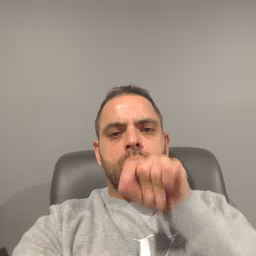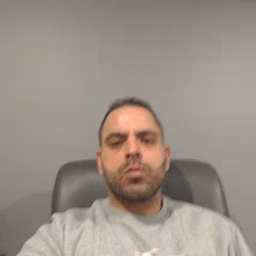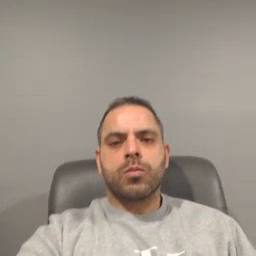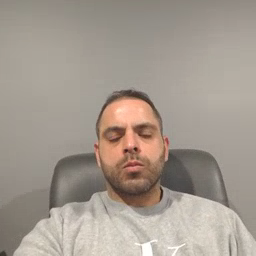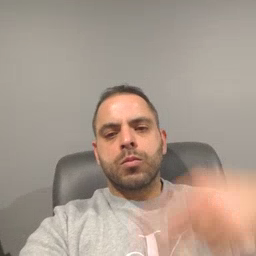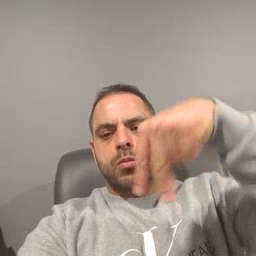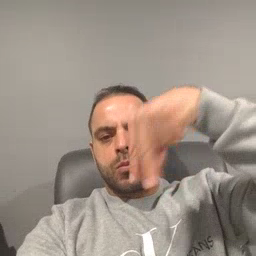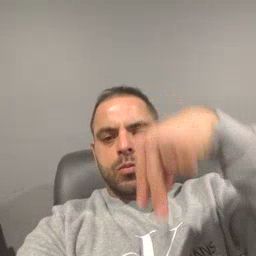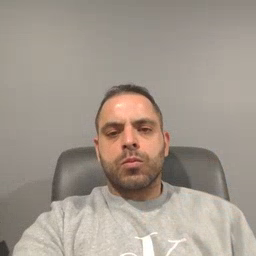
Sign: dance